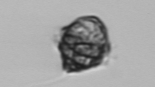
Label: Kryptoperidinium_triquetrum